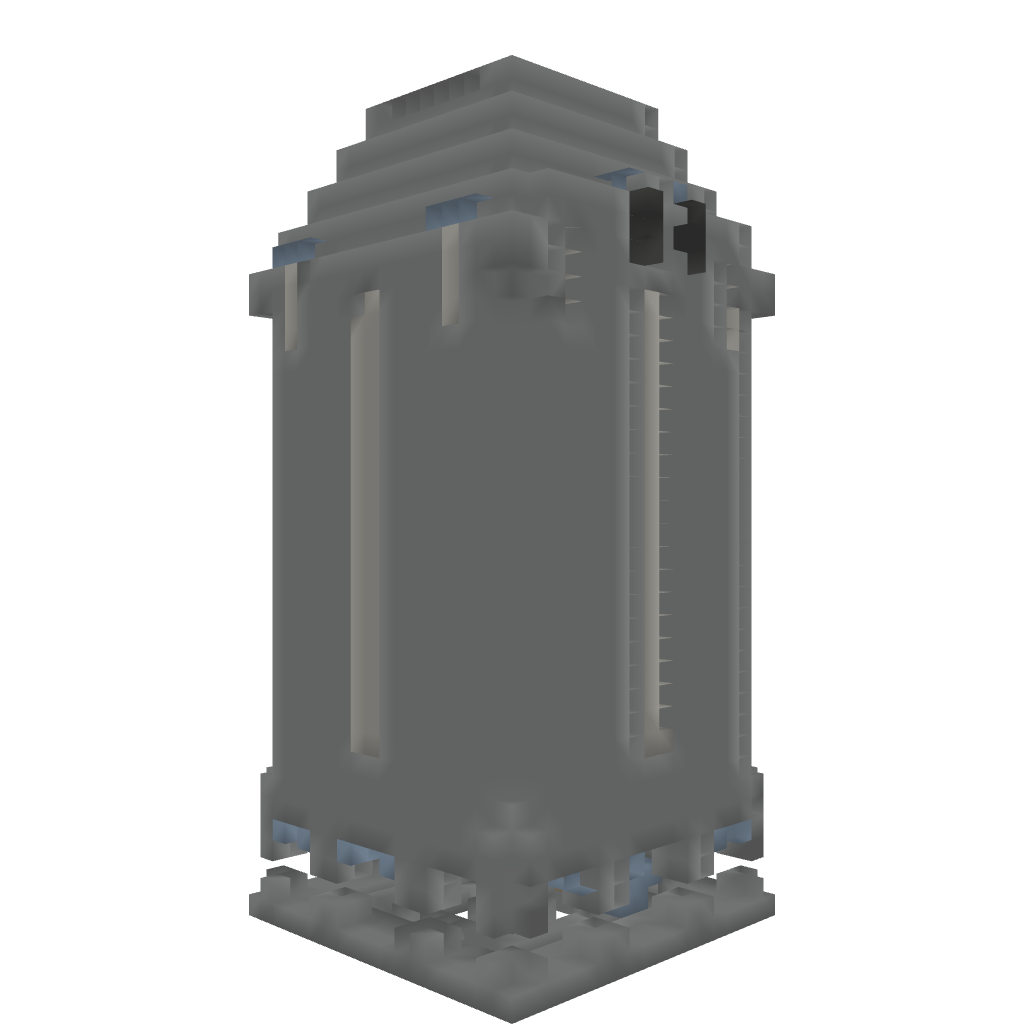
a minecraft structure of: Parkour Office/Library